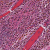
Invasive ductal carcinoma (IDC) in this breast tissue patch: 0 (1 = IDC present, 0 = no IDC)